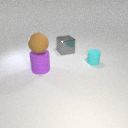
large purple rubber cylinder to the left of small cyan rubber cylinder